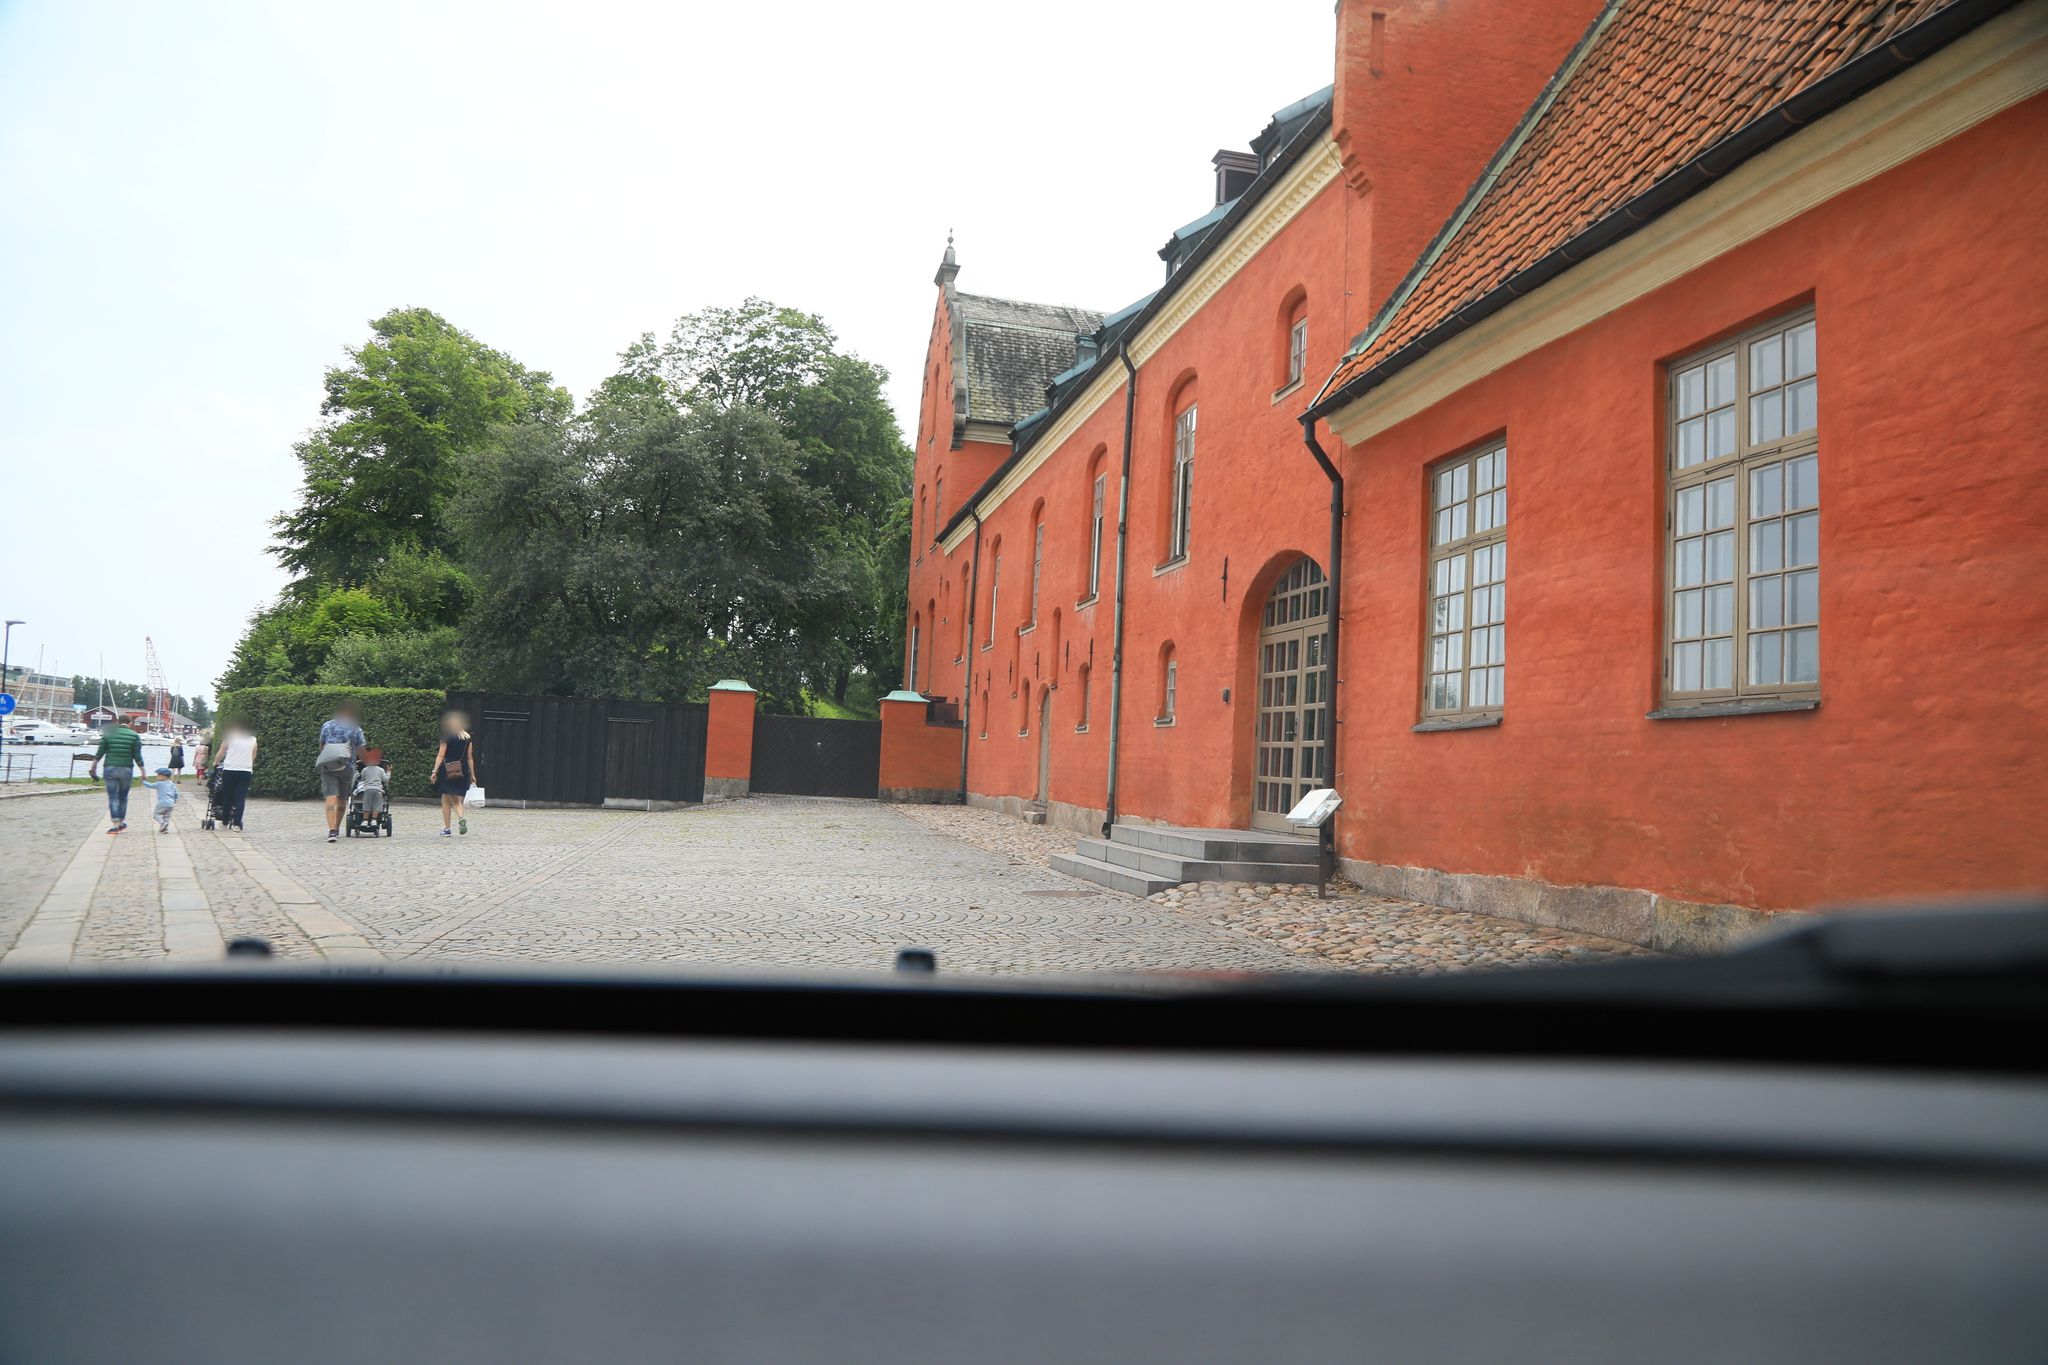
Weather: clear
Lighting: day
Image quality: good
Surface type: driving surface
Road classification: footway, residential, path
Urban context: dense urban cluster
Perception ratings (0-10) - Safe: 6.43, Lively: 9.77, Beautiful: 3.31, Boring: 4.17, Depressing: 1.71, Wealthy: 6.33